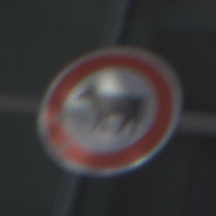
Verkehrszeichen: VerbotViehtrieb
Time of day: MorningAfternoon
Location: Outdoor (Urban)
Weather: PartlyCloudy
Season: NotSpecified
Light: Natural